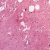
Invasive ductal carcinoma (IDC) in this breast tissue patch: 0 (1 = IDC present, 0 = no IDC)